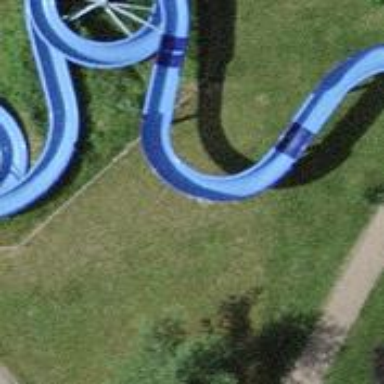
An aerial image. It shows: Water slide attraction.